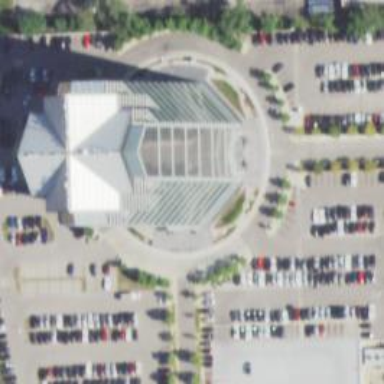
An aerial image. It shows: Office building.